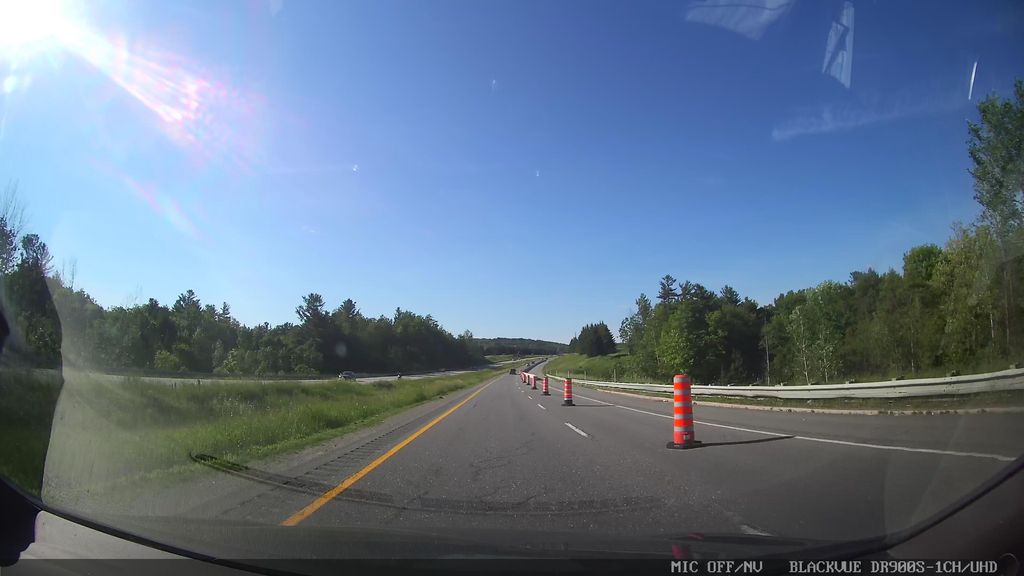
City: ottawa-gatineau